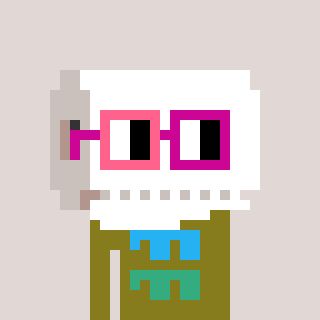
a pixel art character with square pink and red glasses, a toiletpaper-full-shaped head and a gunk-colored body on a warm background